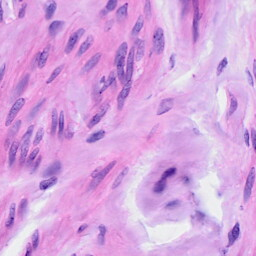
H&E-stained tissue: Ovarian